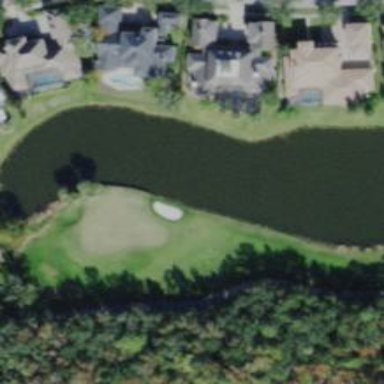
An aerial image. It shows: View of golf hole.